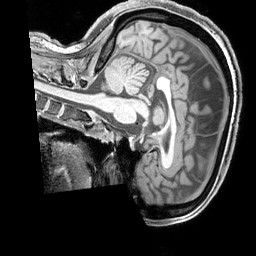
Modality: T1w
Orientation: sagittal
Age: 19
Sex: female
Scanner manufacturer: siemens
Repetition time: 2.3 s
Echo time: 0.00226 s